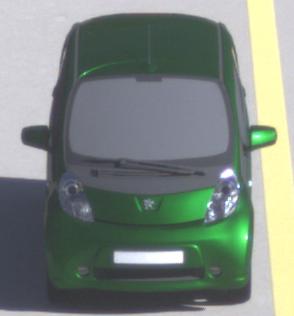
Make: Peugeot
Model: iOn
Detailed model: iOn
Model produced from: 2010/12
Model produced until: 2013/02
Doors: 5
Color: green
Road condition: dry road
Daytime: morning or afternoon
Contrast: high contrast